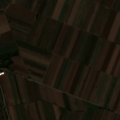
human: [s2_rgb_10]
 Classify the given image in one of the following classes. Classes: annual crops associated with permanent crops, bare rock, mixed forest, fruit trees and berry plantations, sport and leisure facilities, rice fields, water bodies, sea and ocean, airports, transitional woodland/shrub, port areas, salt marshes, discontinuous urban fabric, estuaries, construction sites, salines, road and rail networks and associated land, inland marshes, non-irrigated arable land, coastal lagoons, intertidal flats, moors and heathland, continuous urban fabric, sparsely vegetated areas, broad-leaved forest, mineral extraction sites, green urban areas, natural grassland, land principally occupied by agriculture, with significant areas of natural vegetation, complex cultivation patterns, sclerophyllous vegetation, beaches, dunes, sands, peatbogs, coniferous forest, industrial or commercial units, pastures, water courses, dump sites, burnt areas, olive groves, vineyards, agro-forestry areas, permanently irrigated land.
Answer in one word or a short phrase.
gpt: discontinuous urban fabric, non-irrigated arable land, land principally occupied by agriculture, with significant areas of natural vegetation